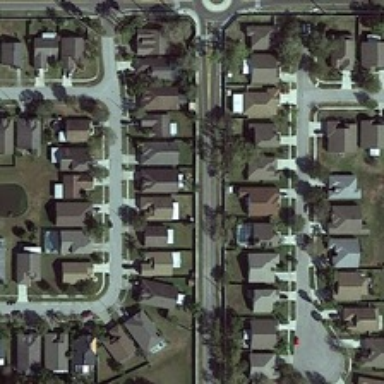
Many buildings and green trees are in a dense residential area .